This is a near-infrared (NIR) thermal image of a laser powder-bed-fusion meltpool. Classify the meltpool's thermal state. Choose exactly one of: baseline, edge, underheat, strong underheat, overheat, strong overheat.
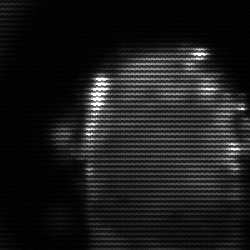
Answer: baseline